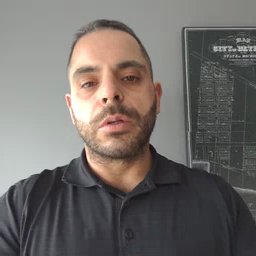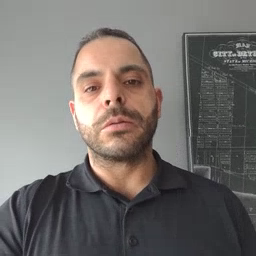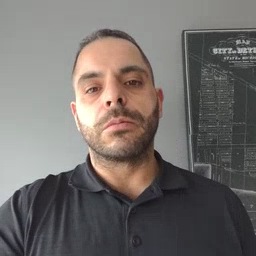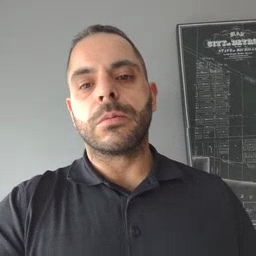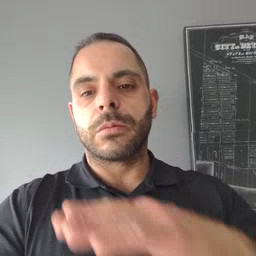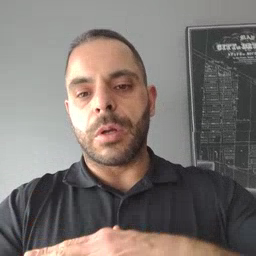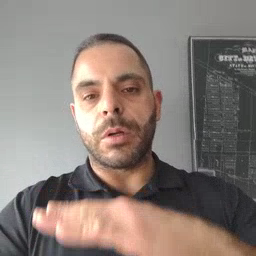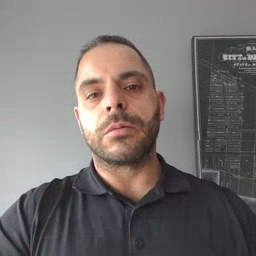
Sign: table